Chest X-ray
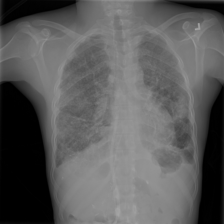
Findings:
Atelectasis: negative
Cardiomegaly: negative
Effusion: positive
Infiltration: negative
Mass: negative
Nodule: negative
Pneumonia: negative
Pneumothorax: positive
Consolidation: positive
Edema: positive
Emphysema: negative
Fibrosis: negative
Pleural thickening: negative
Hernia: negative